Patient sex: M
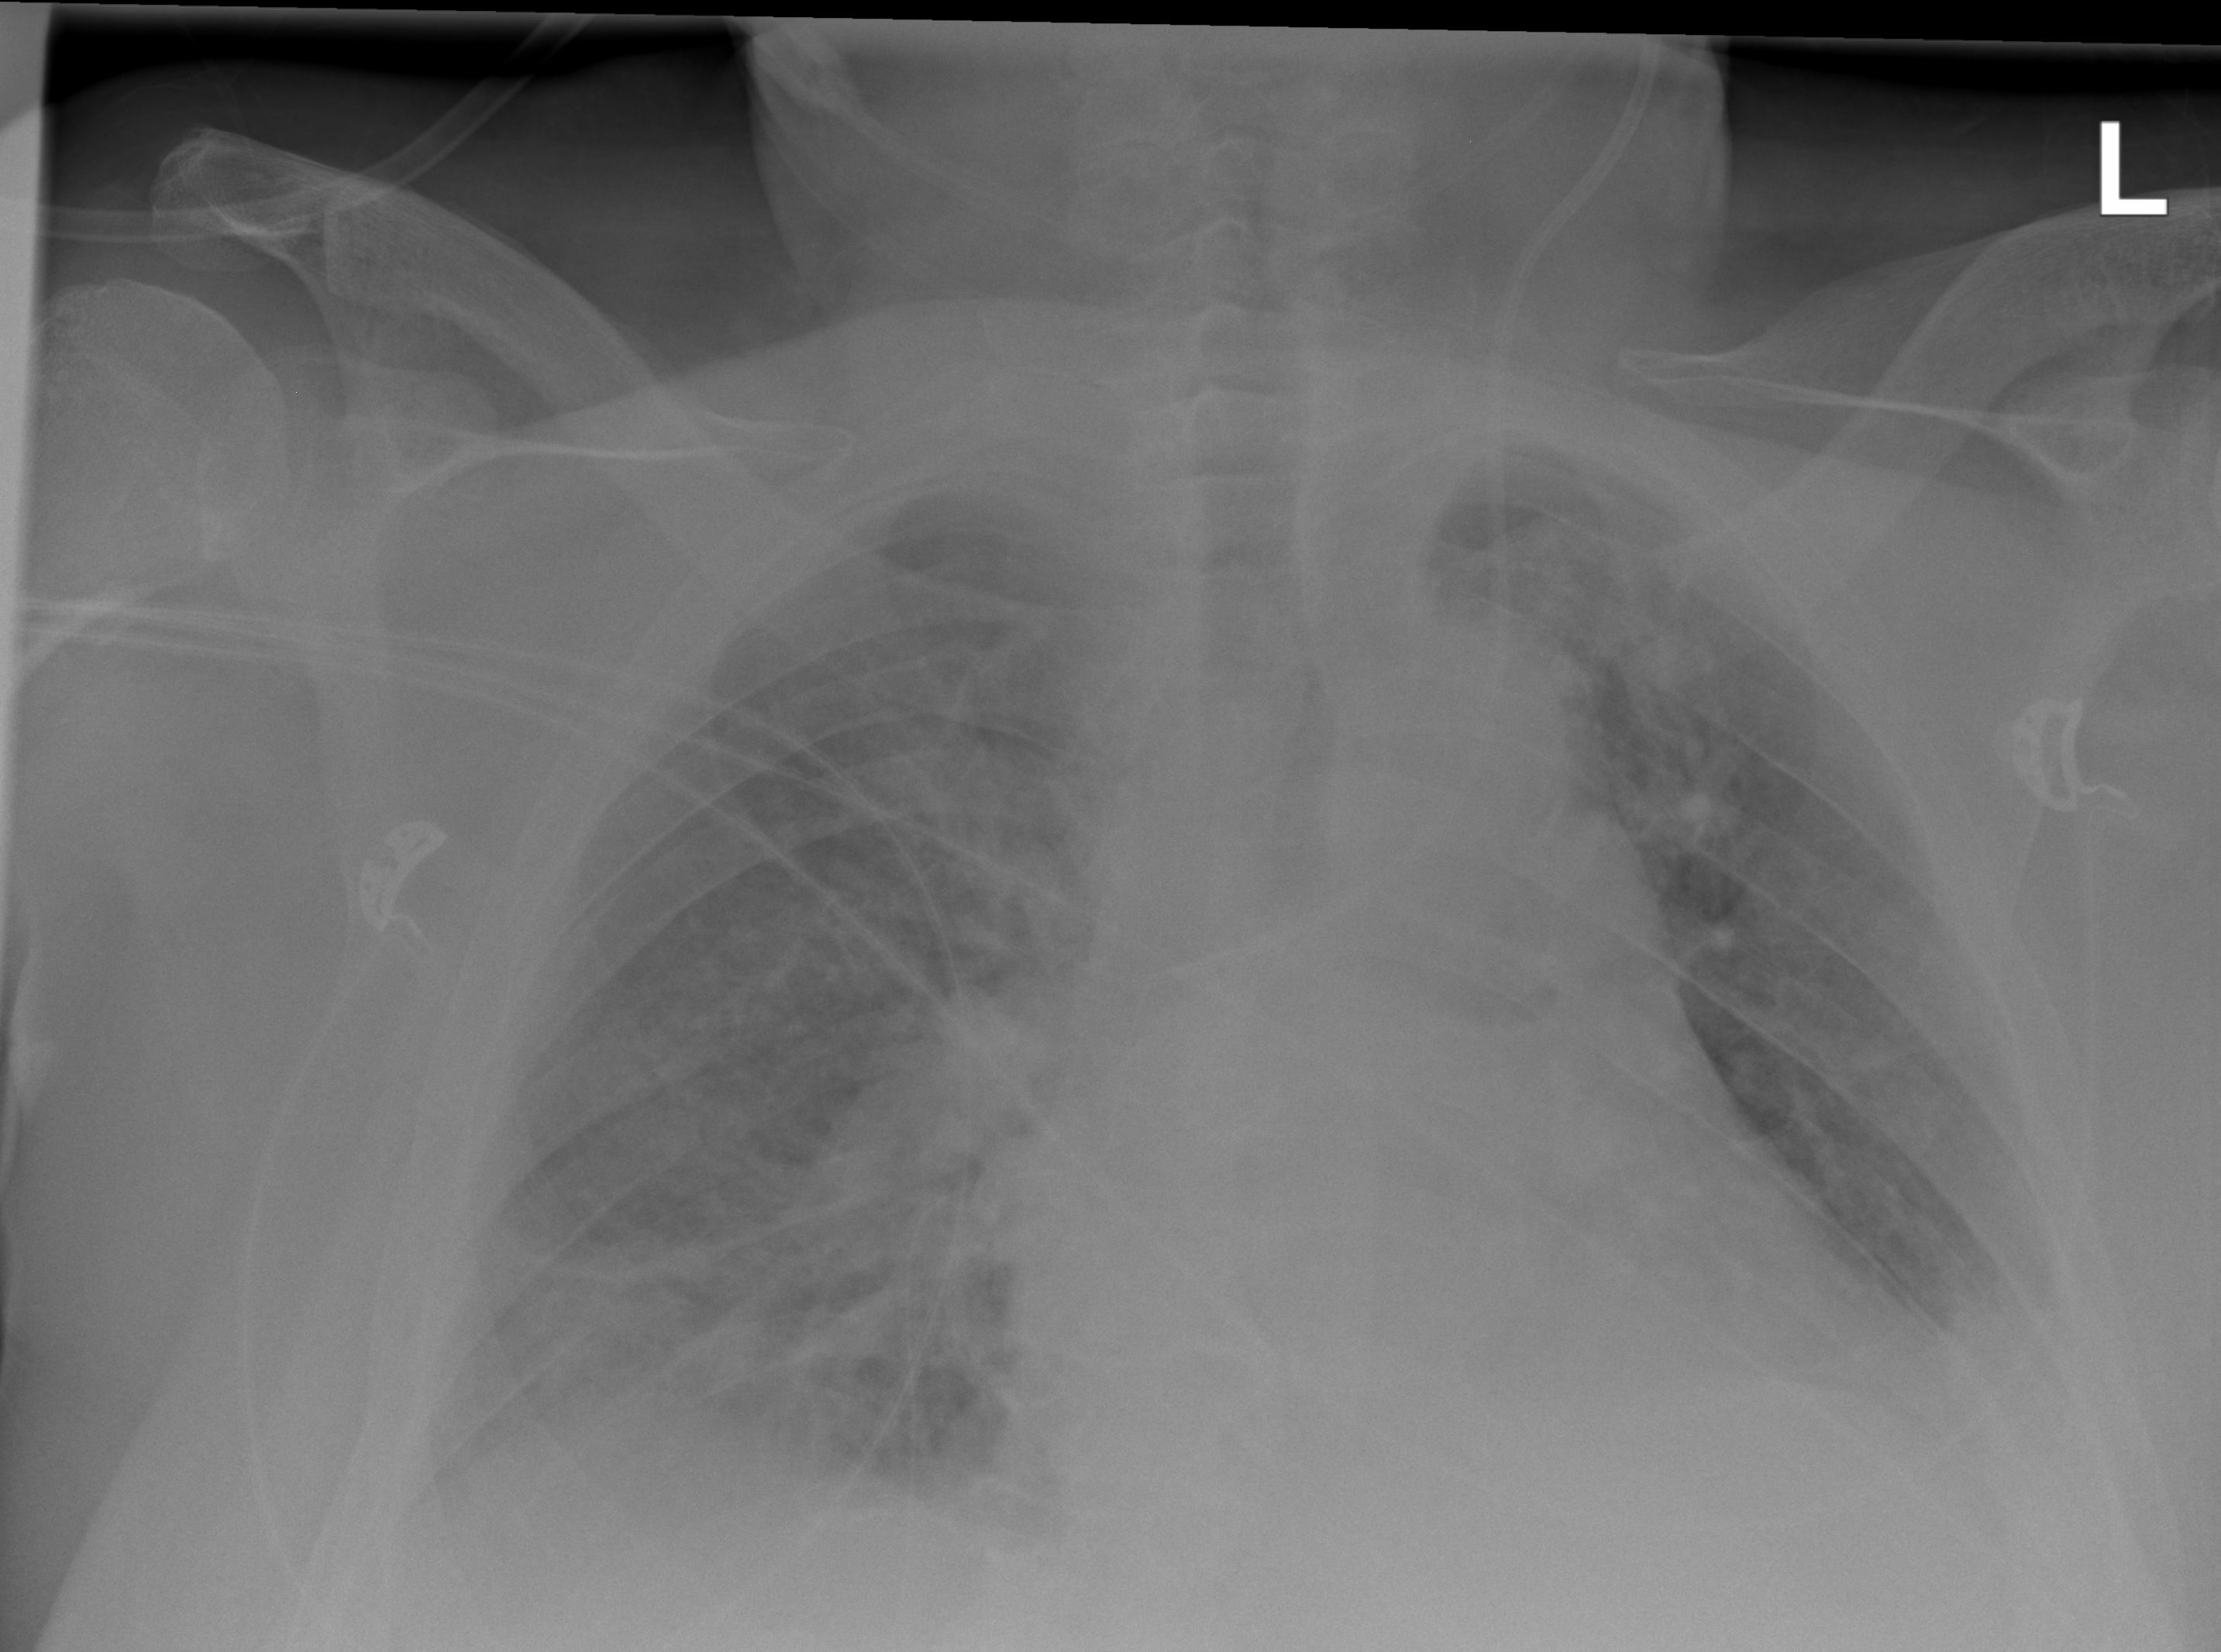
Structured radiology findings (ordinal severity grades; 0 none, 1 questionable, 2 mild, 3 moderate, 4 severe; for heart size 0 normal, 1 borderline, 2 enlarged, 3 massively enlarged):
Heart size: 2
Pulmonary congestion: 3
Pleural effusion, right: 2
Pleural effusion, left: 2
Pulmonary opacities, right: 2
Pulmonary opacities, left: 2
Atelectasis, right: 2
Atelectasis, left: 2